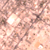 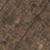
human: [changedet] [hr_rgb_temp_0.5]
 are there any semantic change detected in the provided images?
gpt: Everything remains the same.